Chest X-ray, PA view. Patient: 55 years old, sex M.
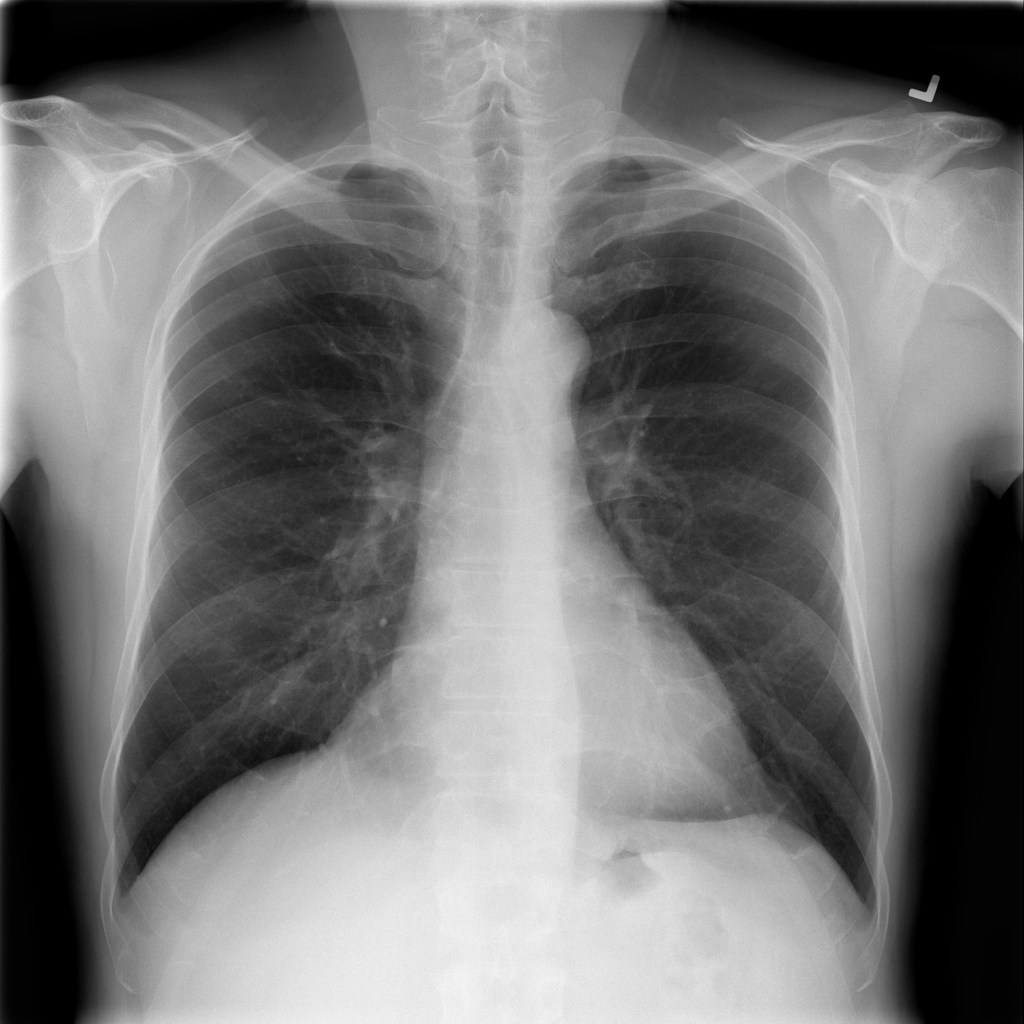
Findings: No Finding